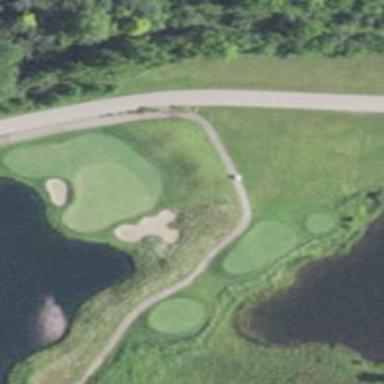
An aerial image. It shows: Pathway for golfing.